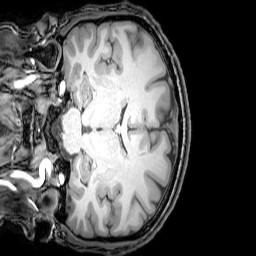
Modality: T1w
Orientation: coronal
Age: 24
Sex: male
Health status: healthy
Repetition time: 0.081 s
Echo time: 0.037 s